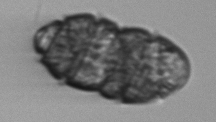
Label: Margalefidinium